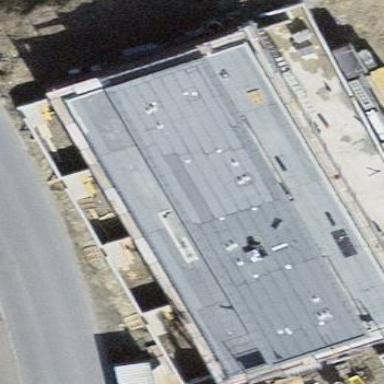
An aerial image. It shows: Building with tile roof.